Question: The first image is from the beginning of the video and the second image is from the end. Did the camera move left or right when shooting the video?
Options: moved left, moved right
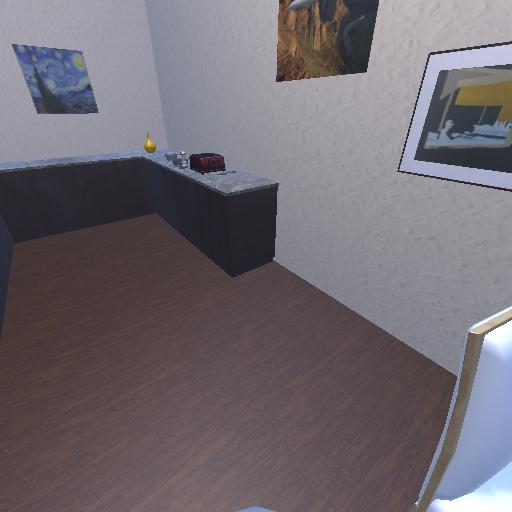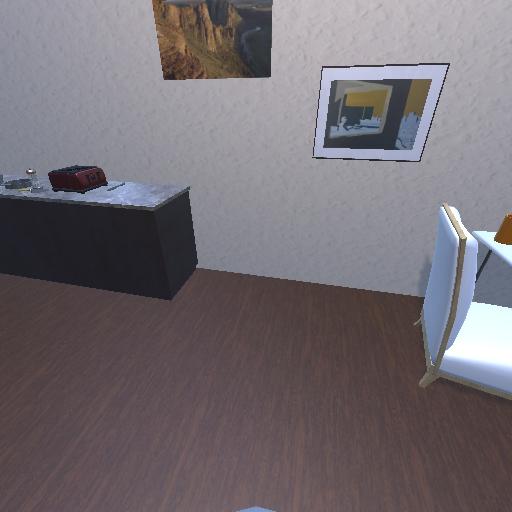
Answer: moved left